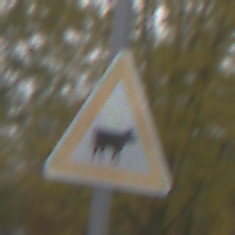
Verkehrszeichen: ViehtriebLinks
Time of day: Midday
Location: Outdoor (Suburban)
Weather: Overcast
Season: NotSpecified
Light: Natural